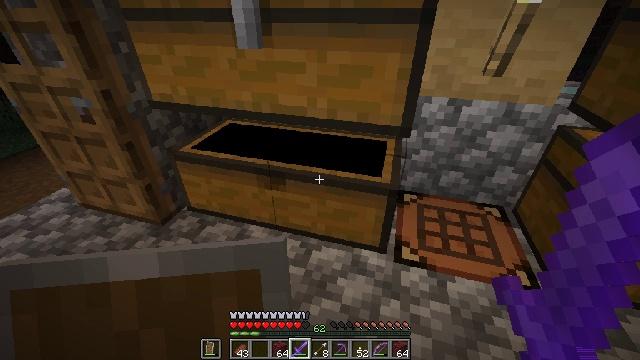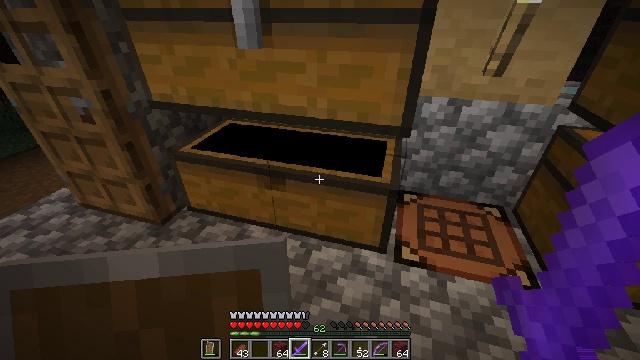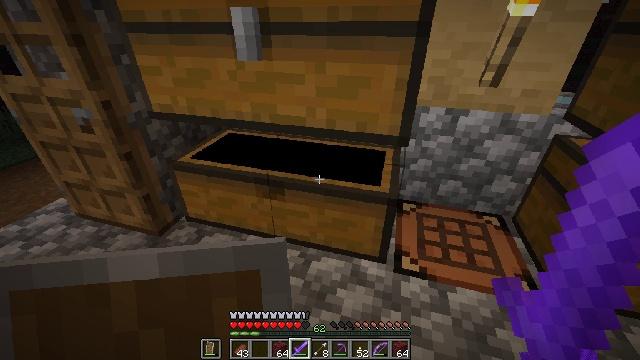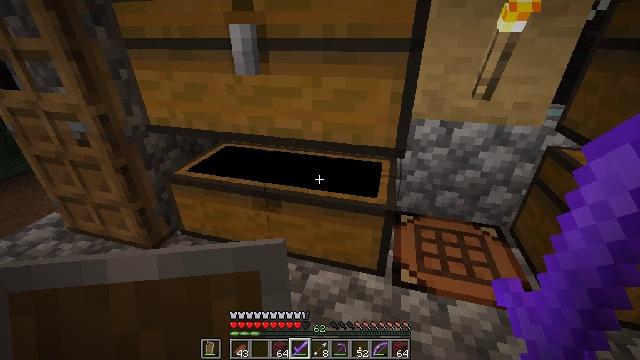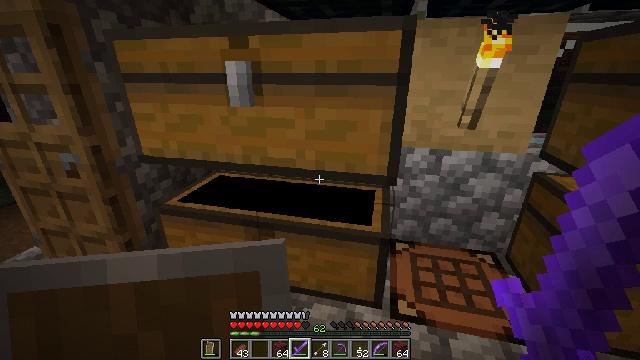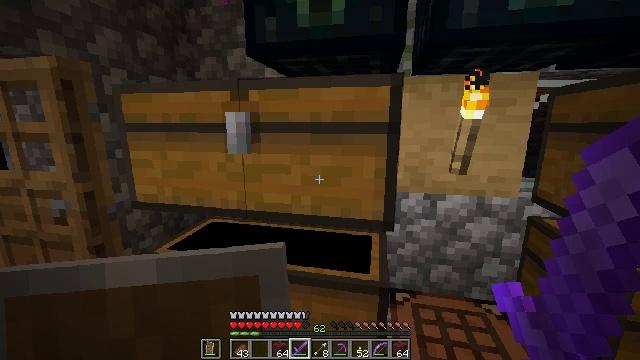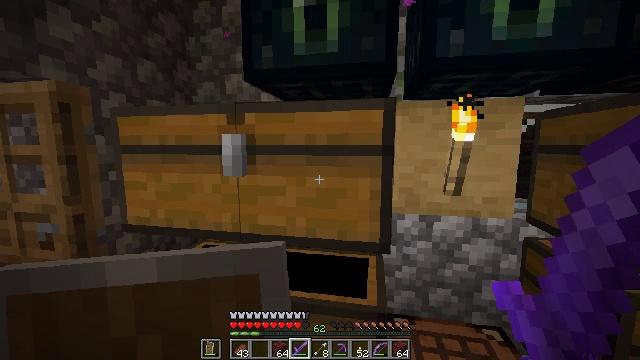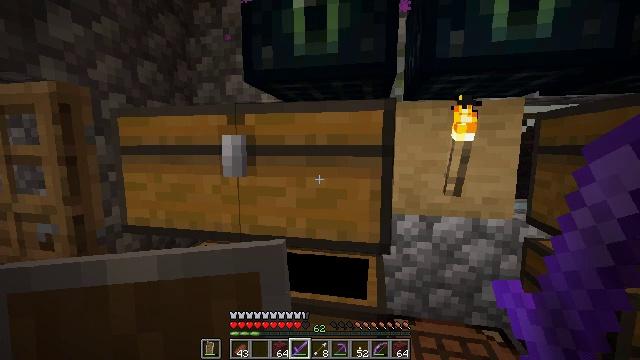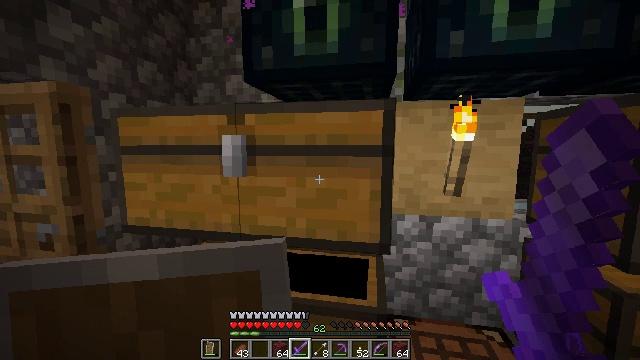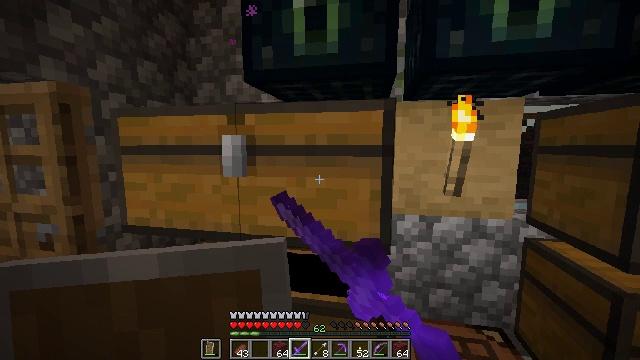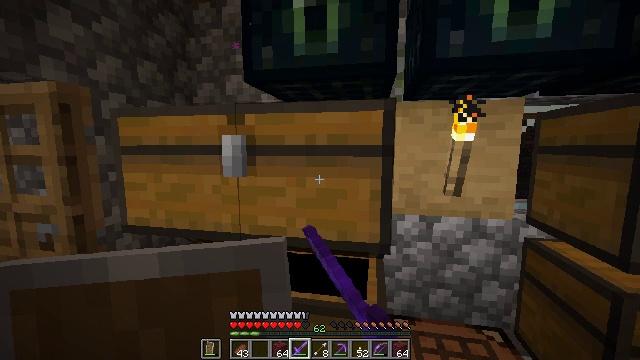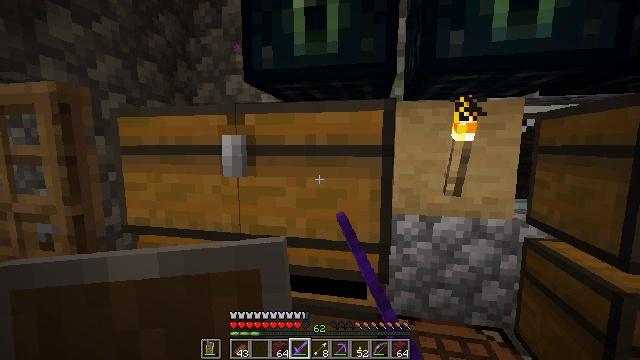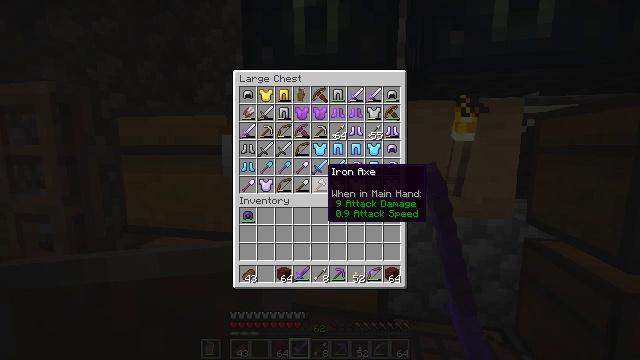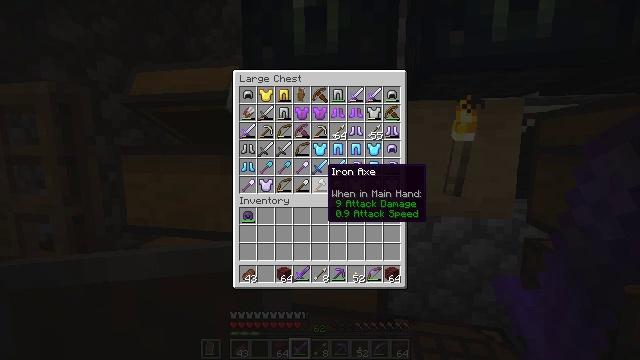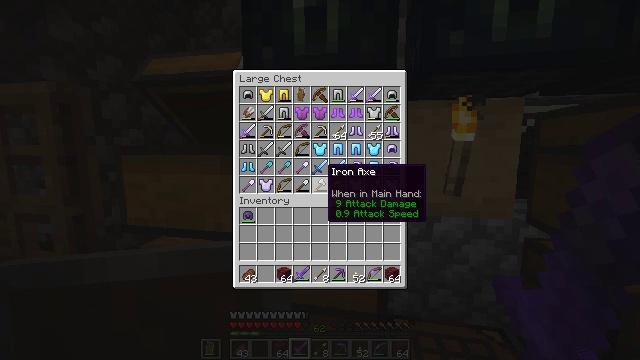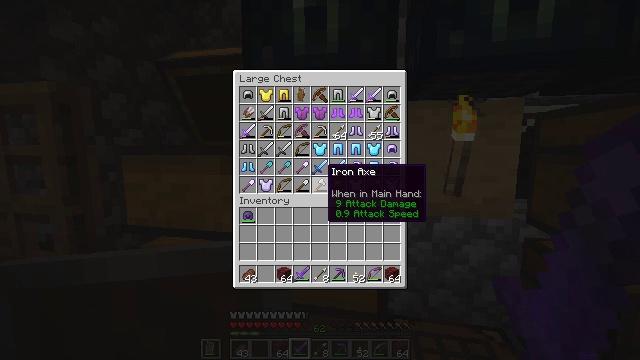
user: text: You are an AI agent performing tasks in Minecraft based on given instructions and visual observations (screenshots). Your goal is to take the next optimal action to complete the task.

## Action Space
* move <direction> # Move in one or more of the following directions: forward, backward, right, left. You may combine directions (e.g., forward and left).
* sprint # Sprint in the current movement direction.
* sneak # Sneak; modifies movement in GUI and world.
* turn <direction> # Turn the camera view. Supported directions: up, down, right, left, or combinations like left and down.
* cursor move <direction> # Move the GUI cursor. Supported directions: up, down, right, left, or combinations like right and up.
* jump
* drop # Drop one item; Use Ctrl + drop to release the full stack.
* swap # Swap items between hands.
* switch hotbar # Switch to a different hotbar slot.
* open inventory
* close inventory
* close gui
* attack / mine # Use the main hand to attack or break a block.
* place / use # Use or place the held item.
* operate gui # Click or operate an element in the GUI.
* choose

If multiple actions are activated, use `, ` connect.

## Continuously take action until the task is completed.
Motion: motion action
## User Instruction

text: Left click on the ender chest to mine.
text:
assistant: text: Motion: no_op
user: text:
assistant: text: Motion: turn up
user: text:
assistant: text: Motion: turn up
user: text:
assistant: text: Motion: turn right and up
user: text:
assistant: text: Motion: turn right and up
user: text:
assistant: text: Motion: turn right and up
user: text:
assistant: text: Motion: use / place
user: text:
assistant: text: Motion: use / place
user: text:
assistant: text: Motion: use / place
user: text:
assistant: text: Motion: use / place
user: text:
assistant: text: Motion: no_op
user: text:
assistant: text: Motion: no_op
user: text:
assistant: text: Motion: no_op
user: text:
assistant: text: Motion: no_op
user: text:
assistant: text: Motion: no_op
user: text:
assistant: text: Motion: no_op
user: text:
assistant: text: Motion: no_op
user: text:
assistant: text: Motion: no_op
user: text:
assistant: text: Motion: no_op
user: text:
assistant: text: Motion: no_op
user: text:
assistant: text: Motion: no_op
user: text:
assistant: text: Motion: no_op
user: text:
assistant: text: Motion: no_op
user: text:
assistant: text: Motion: no_op
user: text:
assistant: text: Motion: no_op
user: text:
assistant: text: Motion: no_op
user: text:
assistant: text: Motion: no_op
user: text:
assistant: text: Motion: no_op
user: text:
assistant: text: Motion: no_op
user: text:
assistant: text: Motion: no_op